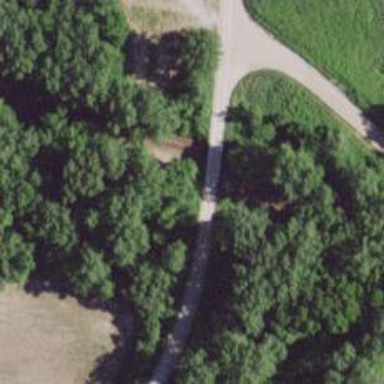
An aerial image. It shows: Residential road with bridge.